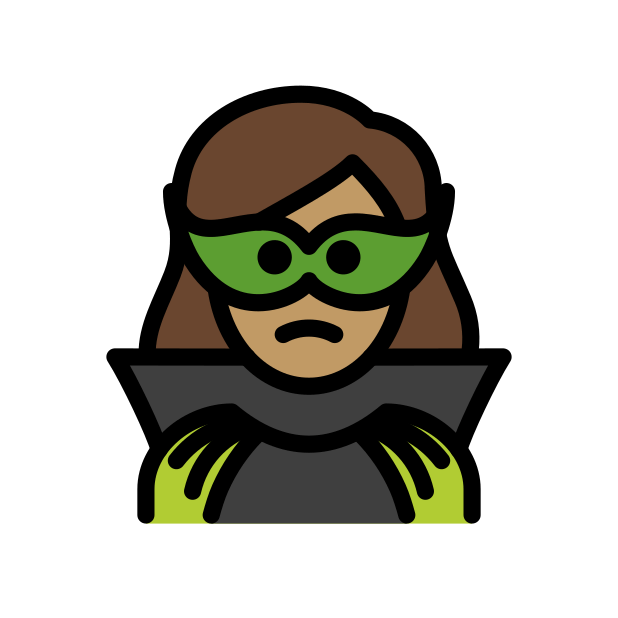
woman supervillain: medium skin tone